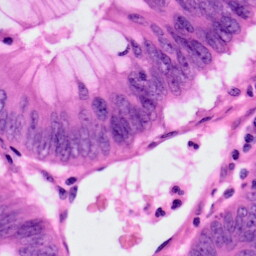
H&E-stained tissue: Colon